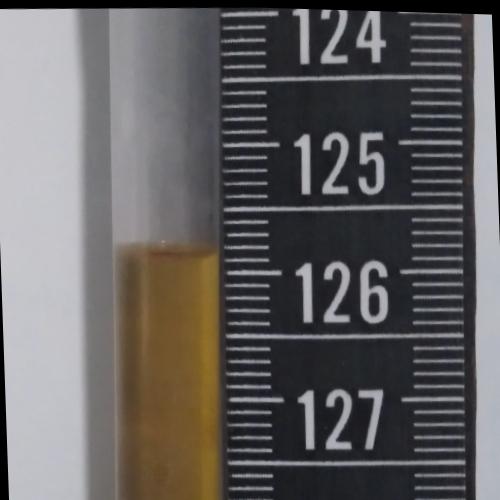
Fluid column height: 125.8 cm